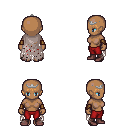
a pixel art fantasy rpg character, female body template, human, dark skin, gray tattered cape, red pants, plain hairstyle, silver tiara, leather bracers, maroon shoes, four views (front, back, left, right), 2x2 character sprite sheet, small pixel art, hard edges, no anti-aliasing